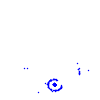
Particle: kaon